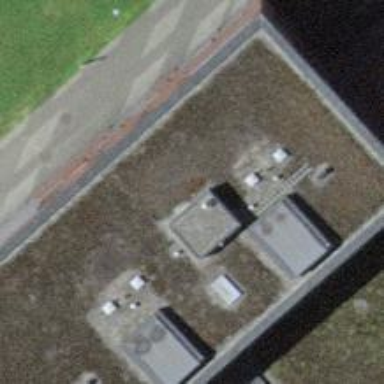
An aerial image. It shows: School.